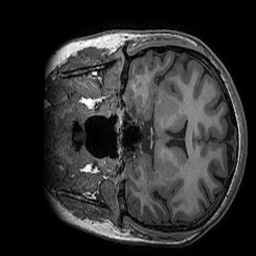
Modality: T1w
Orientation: coronal
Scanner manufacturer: ge
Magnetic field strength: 3 T
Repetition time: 0.008156 s
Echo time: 0.00318 s